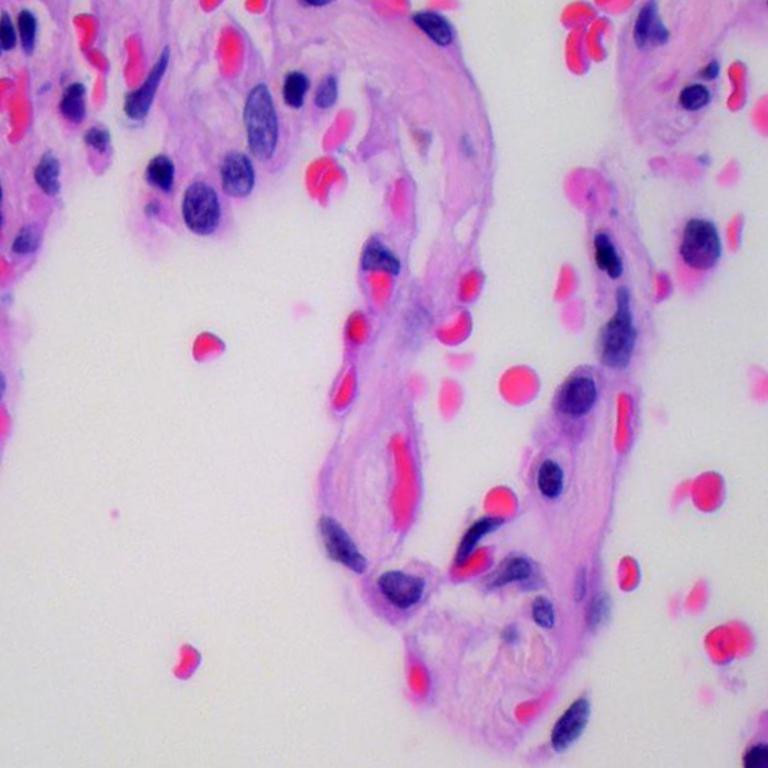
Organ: lung
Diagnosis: benign